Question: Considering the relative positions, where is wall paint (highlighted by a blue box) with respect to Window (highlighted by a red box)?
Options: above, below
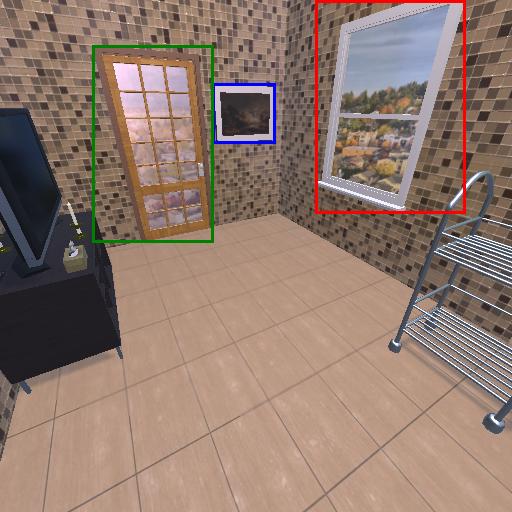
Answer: above